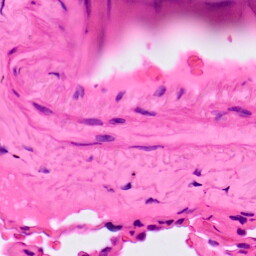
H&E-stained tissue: Lung